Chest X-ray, AP view. Patient: 75 years old, sex F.
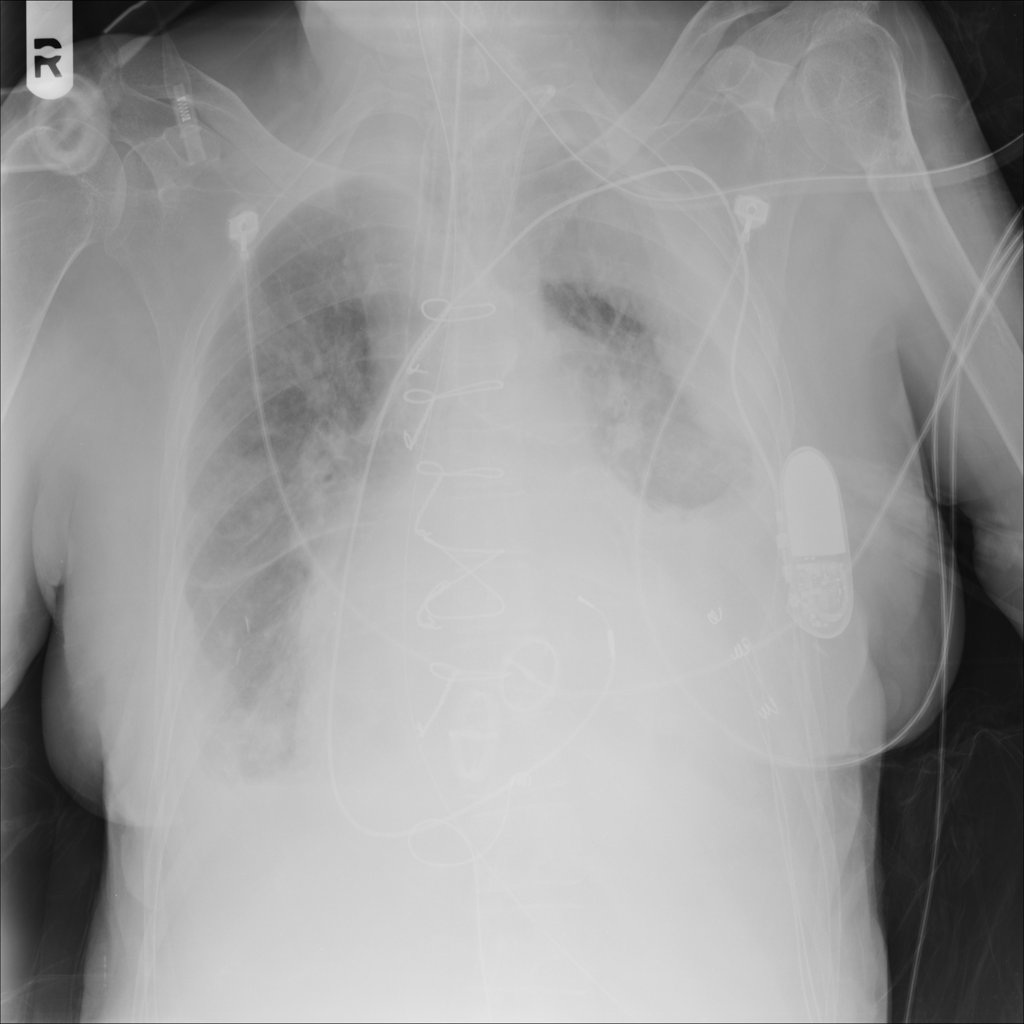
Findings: Effusion, Infiltration